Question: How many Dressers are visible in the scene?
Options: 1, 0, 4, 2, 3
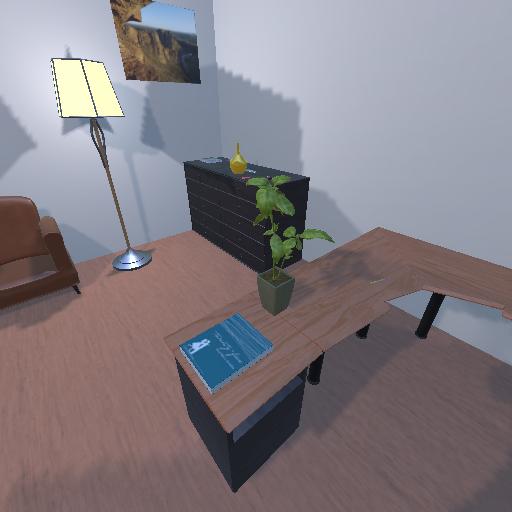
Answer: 1